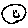
Label: smiley face